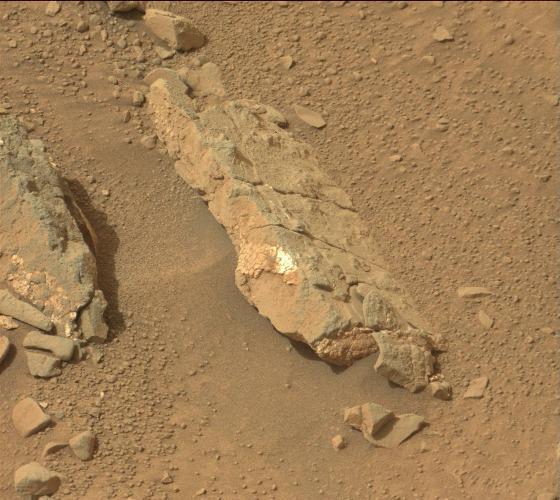
Terrain classes present: Gravel / Sand / Soil, Rock, Shadow